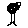
Label: tree